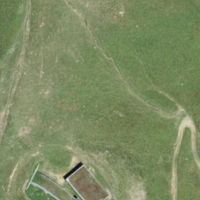
EUNIS habitat code: 23
Species observed at this site:
Campanula thyrsoides